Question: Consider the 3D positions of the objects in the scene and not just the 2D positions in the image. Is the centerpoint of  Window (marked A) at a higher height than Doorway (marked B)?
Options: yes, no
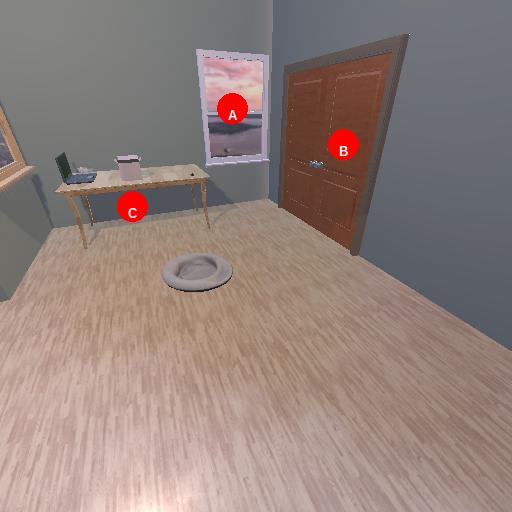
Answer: yes